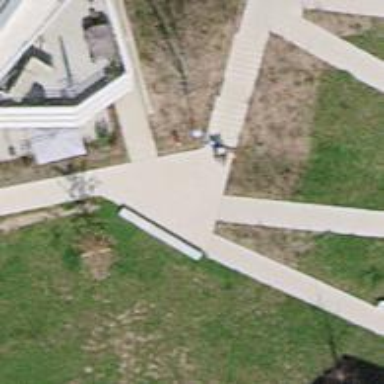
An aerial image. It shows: Set of concrete steps.